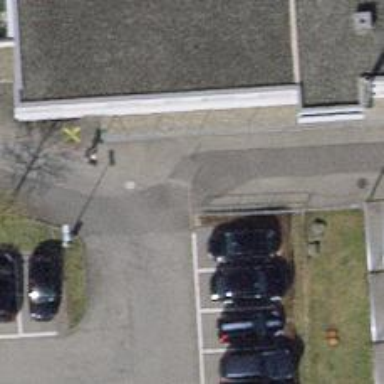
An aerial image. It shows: Bollard.